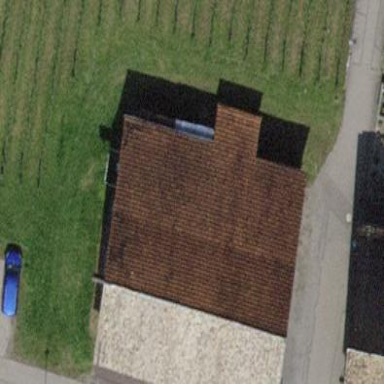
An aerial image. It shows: Farm auxiliary building.